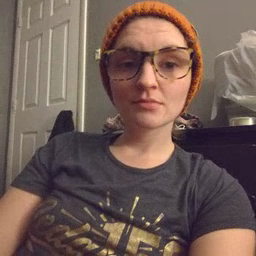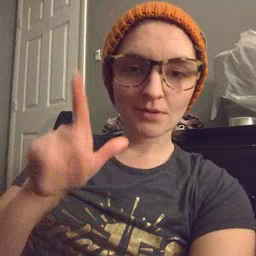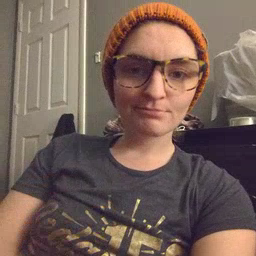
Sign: later